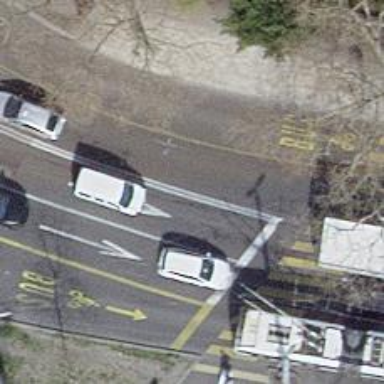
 and shared busway/cycleway lane on the left."